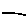
Label: line